Question: I have two tables in a database: Order and OrderLine. OrderLine has a nullable column (OrderId) with foreign key pointing to Order.Id.
In code I have two classes: Order and OrderLine. Order has a collection of OrderLines but OrderLine does not have a reference to Order.
It is it correct that you can't map this relation without introducing a reference from OrderLine to Order or maintain a private field with the order id inside the OrderLine as indicated in <URL>?
Thanks in advance...

The following code shows the enties and mappings
'''
namespace NhibernateMappingTests
{
[TestClass]
public class MappingExample2
{
[TestMethod]
public void InsertTest()
{
using (var session = NHibernateHelper.OpenSession())
{
using (var transaction = session.BeginTransaction())
{
Order order = new Order();
order.AddOrderLine(new OrderLine());
session.Save(order);
transaction.Commit();
}
}
}
}
public class Order
{
public Order()
{
OrderLines = new List<OrderLine>();
}
public int Id { get; set; }
public IList<OrderLine> OrderLines { get; set; }
public void AddOrderLine(OrderLine orderLine)
{
OrderLines.Add(orderLine);
}
}
public class OrderLine
{
public int Id { get; set; }
}
public class OrderMap : ClassMap<Order>
{
public OrderMap()
{
Not.LazyLoad();
Id(x => x.Id).GeneratedBy.Identity();
HasMany(x => x.OrderLines)
.AsBag()
.Cascade.All()
.KeyColumn("OrderId");
}
}
public class OrderLineMap : ClassMap<OrderLine>
{
public OrderLineMap()
{
Not.LazyLoad();
Id(x => x.Id).GeneratedBy.Identity();
}
}
public class NHibernateHelper
{
private static ISessionFactory _sessionFactory;
private static ISessionFactory SessionFactory
{
get
{
if (_sessionFactory == null)
InitializeSessionFactory();
return _sessionFactory;
}
}
private static void InitializeSessionFactory()
{
_sessionFactory = Fluently.Configure()
.Database(MsSqlConfiguration.MsSql2008.ConnectionString(@"data source=(local)\db01;initial catalog=MyDatabase;persist security info=false;packet size=4096;integrated security=sspi;").ShowSql())
.Mappings(m => m.FluentMappings.AddFromAssemblyOf<TimeSeries>())
//.ExposeConfiguration(cfg => new SchemaExport(cfg).Create(true, true))
.BuildSessionFactory();
}
public static ISession OpenSession()
{
return SessionFactory.OpenSession();
}
}
}
'''
It result in the following exception:
Test method NhibernateMappingTests.MappingExample2.InsertTest threw exception:
NHibernate.Exceptions.GenericADOException: could not insert: [NhibernateMappingTests.OrderLine][SQL: INSERT INTO [OrderLine] DEFAULT VALUES; select SCOPE_IDENTITY()] ---> System.Data.SqlClient.SqlException: Cannot insert the value NULL into column 'OrderId', table 'MyDatabase.dbo.OrderLine'; column does not allow nulls. INSERT fails.
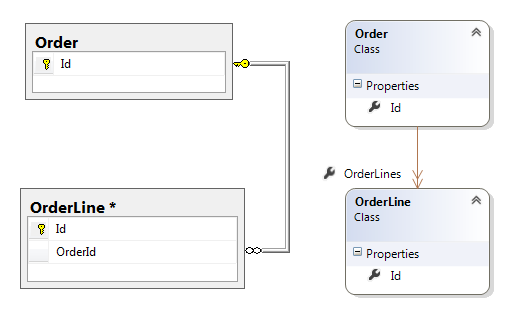
Answer: You can actually map the relationship only on one side, this shouldn't matter.
Though the update statement will be executed in this case. To fix the exception, you'll just have to change the mapping to
'''
HasMany(x => x.OrderLines)
.AsBag()
.Cascade.AllDeleteOrphan() // or .All
.KeyColumn("OrderId")
.Not.KeyNullable();
'''